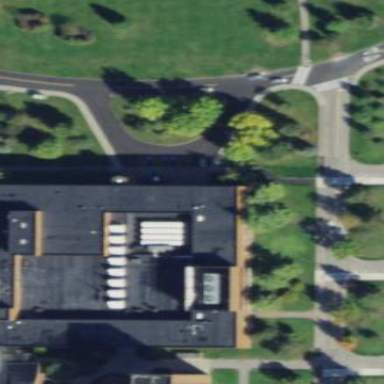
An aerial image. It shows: Black-roofed university building.